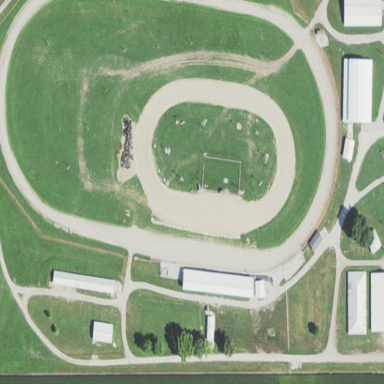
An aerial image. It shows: Dirt raceway for motor sports.